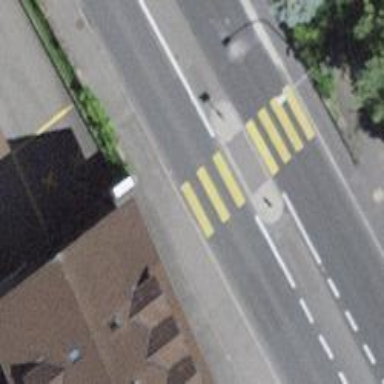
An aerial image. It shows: Primary highway with sidewalks on both sides.